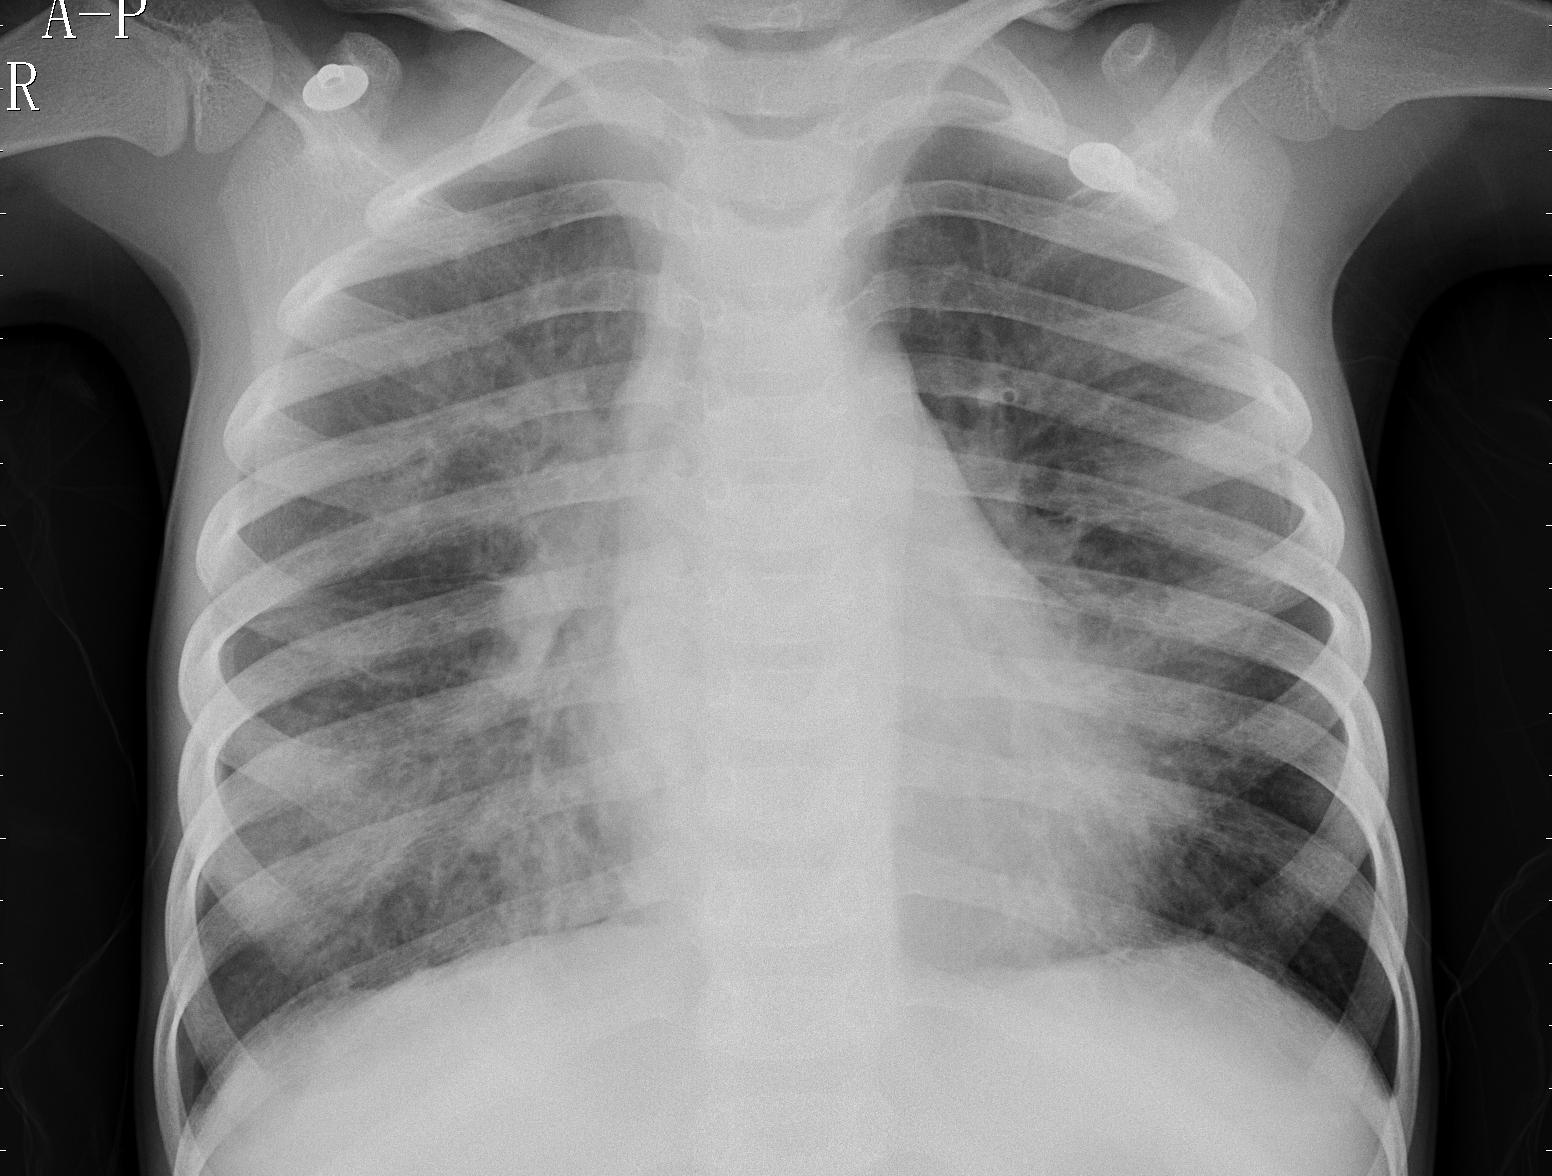
Diagnosis: PNEUMONIA